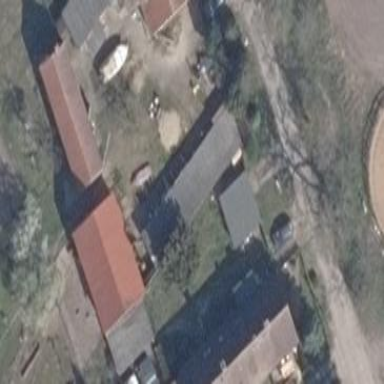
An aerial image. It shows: Flat-roofed building.